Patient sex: F
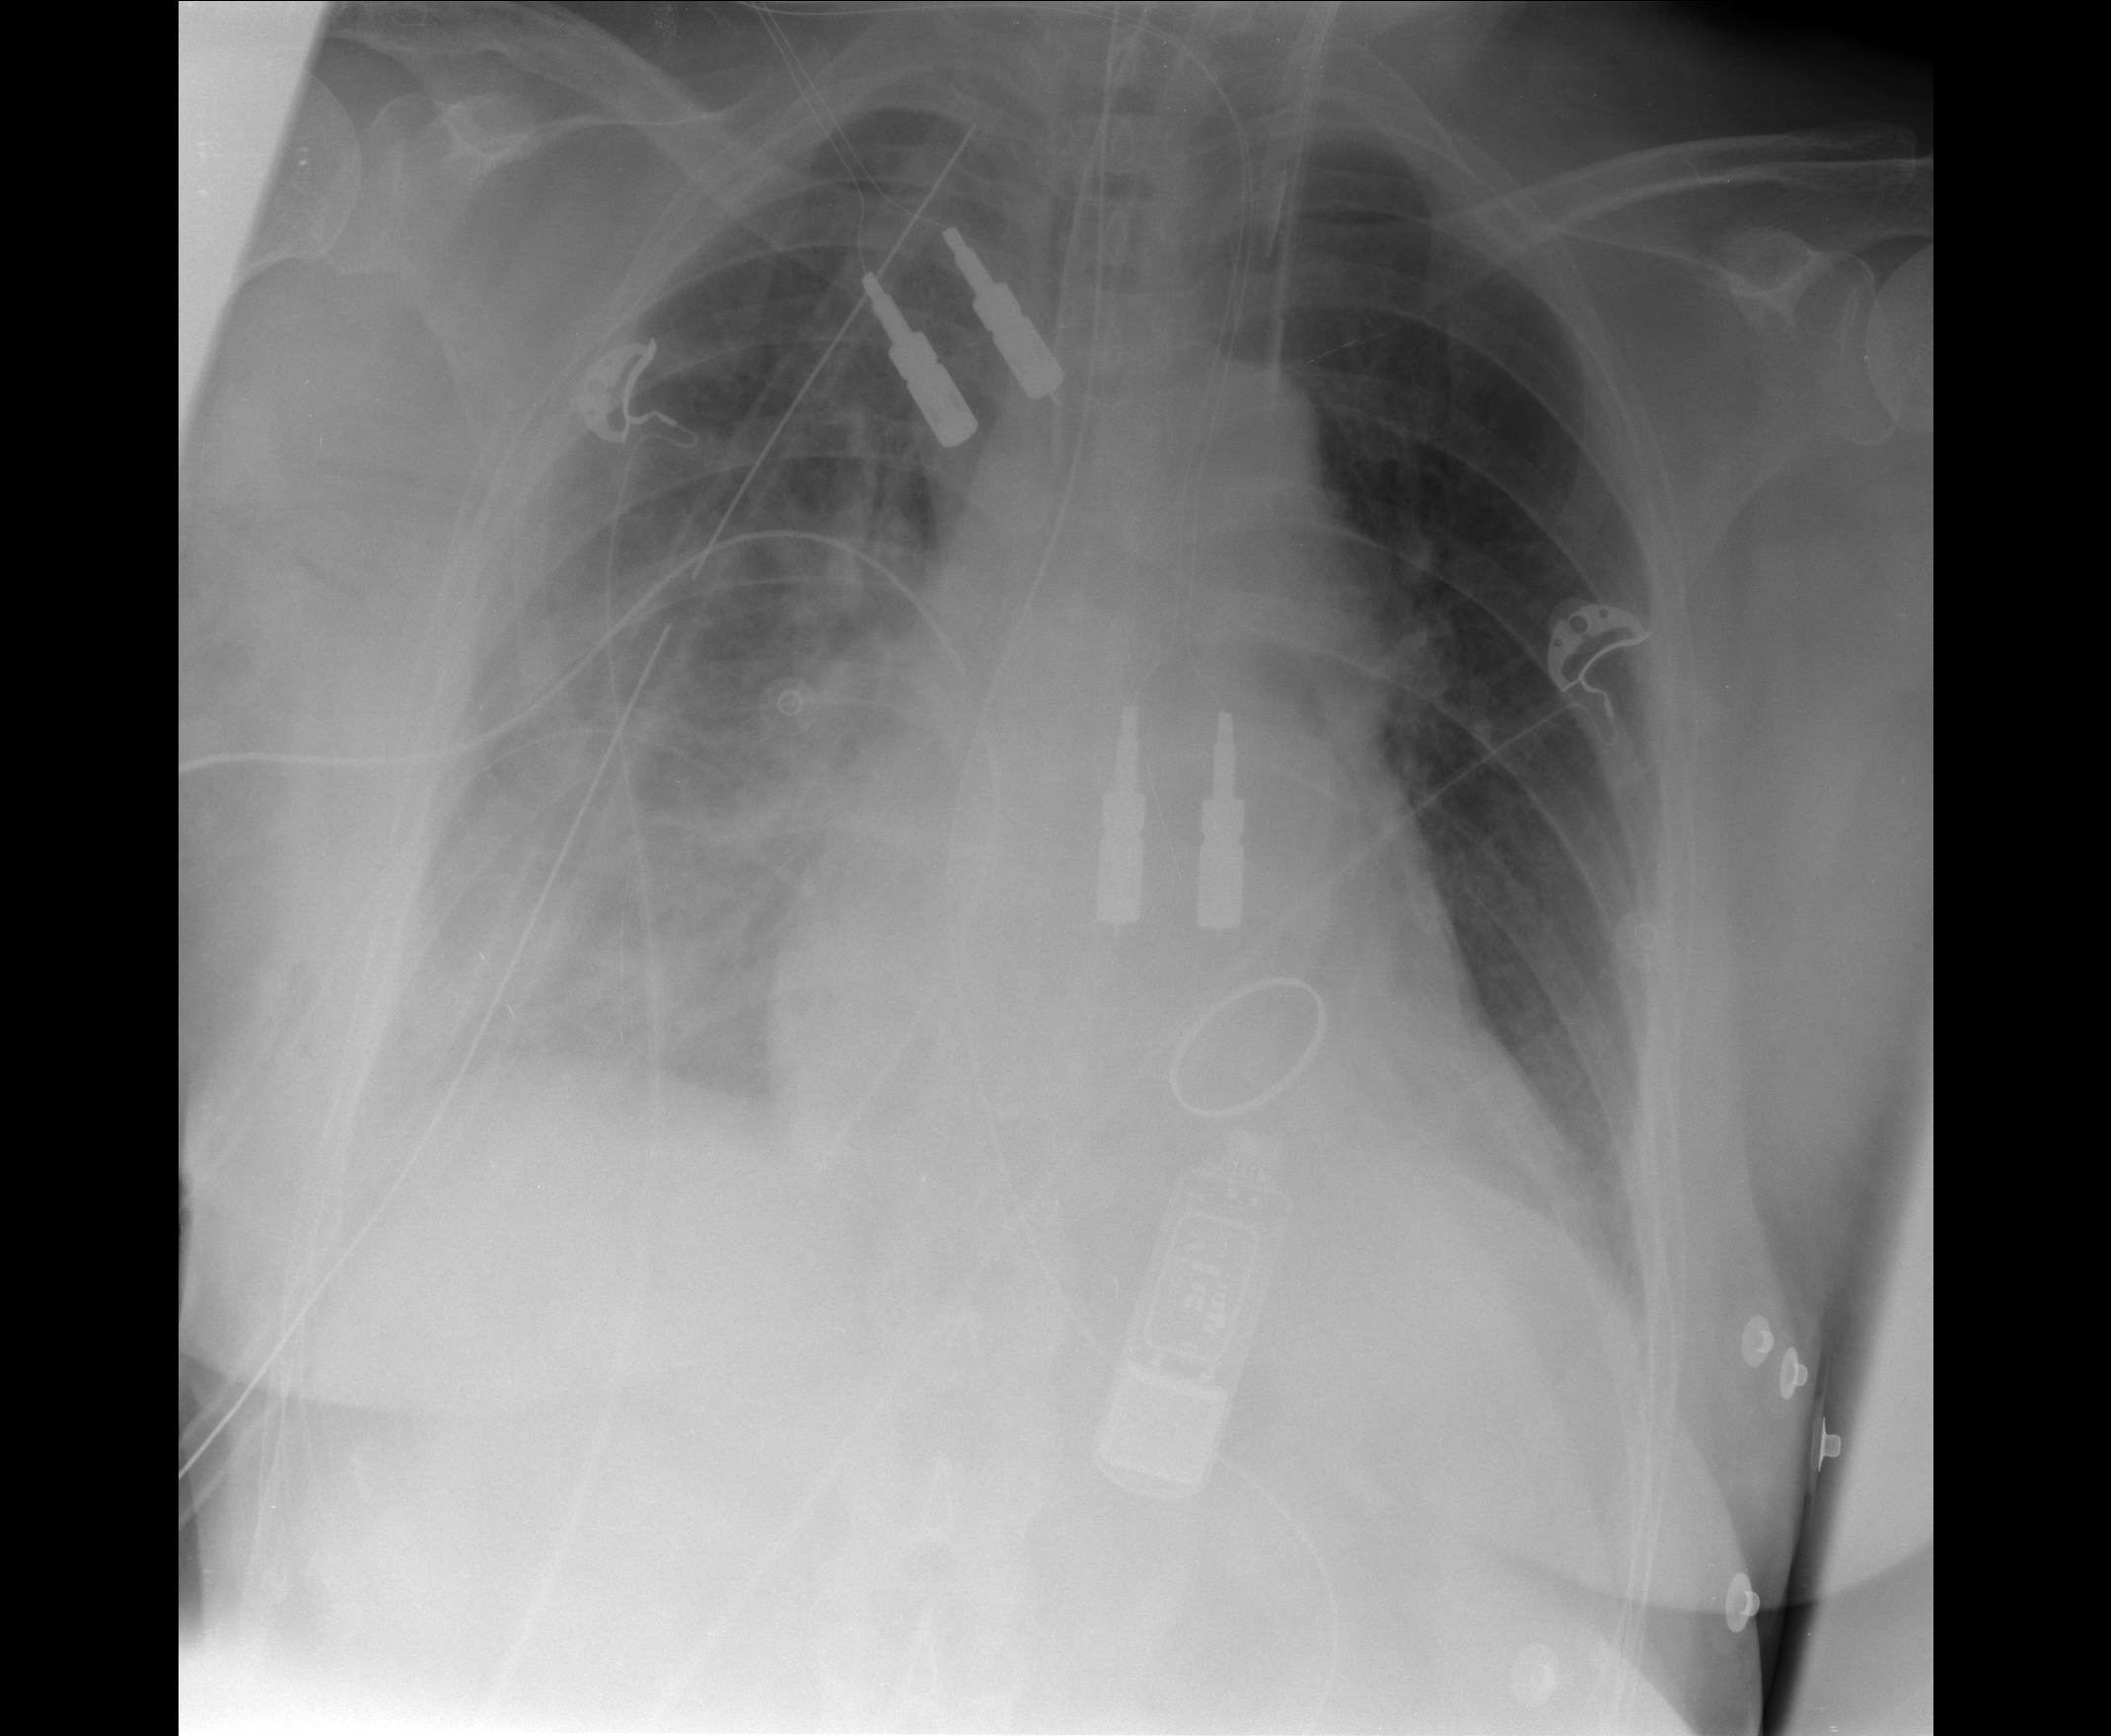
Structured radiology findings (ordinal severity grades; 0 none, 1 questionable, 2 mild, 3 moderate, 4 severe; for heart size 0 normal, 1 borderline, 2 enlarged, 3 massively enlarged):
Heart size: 0
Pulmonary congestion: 0
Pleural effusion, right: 2
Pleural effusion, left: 0
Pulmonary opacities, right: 3
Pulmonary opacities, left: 0
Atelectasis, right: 2
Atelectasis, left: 0